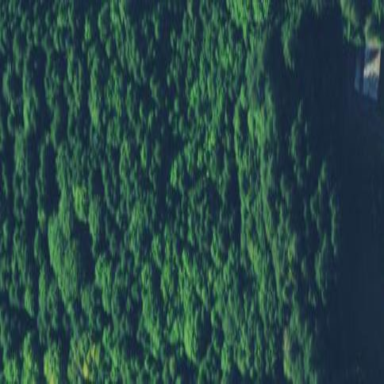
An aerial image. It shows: Serene woodland landscape.